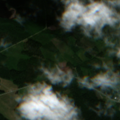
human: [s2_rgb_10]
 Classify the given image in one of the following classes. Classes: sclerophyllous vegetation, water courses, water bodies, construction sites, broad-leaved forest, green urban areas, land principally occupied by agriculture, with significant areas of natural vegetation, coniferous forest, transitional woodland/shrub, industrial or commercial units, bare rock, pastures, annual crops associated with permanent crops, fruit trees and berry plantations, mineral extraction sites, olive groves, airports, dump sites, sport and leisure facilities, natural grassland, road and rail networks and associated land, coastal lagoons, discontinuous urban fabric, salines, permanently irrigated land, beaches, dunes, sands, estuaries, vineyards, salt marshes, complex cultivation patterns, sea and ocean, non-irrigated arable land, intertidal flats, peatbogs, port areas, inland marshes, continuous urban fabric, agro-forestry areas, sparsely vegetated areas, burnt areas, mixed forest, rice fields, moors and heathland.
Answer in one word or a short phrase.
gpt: land principally occupied by agriculture, with significant areas of natural vegetation, mixed forest, transitional woodland/shrub, water bodies